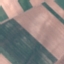
Land use / land cover: AnnualCrop